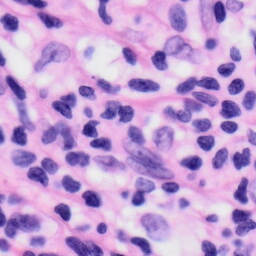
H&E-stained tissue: Skin